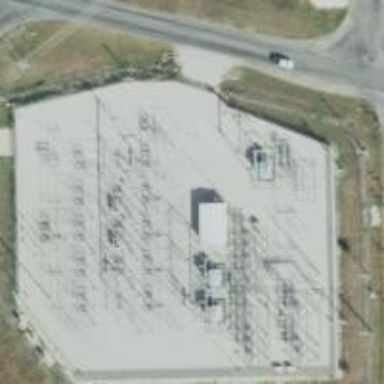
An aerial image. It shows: Power tower.